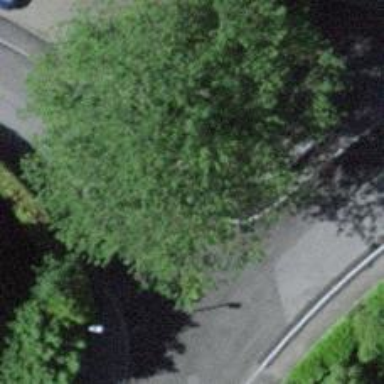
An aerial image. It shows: Kerb serving as barrier.